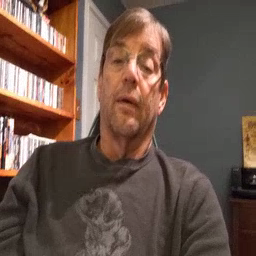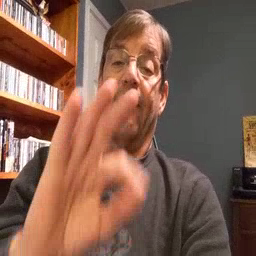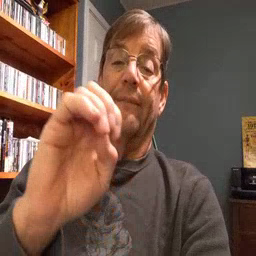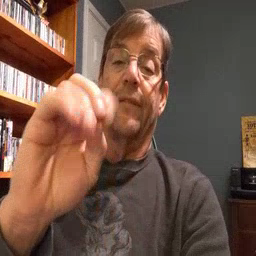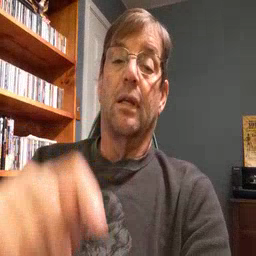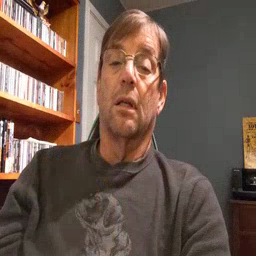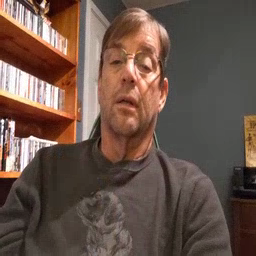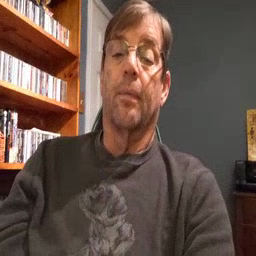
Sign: feet